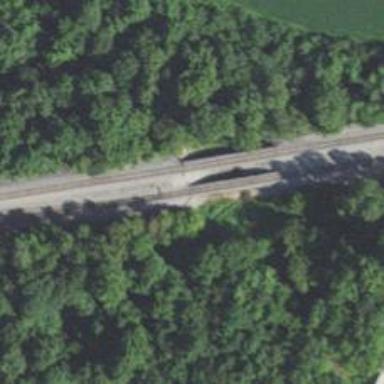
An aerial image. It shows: Bridge with railway tracks.